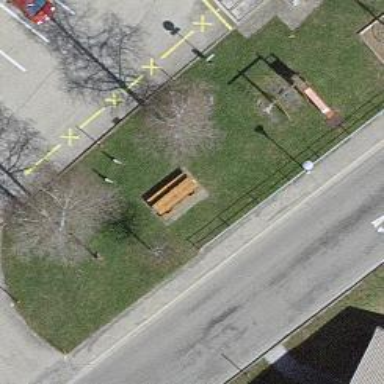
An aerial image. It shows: Picnic table located in leisure land area.